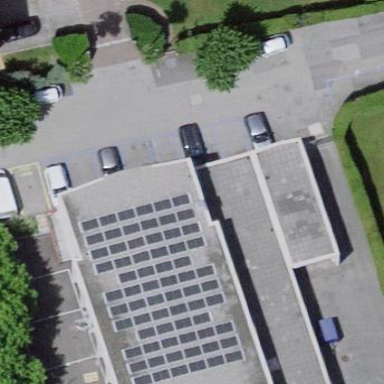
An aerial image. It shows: Parking area with surface.